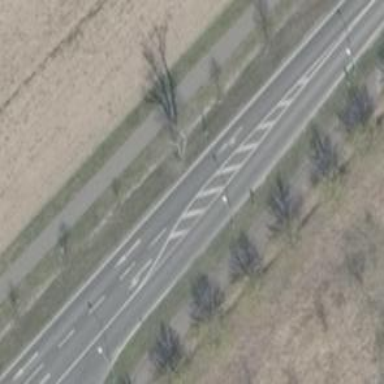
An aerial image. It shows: Asphalt road classified as primary highway.